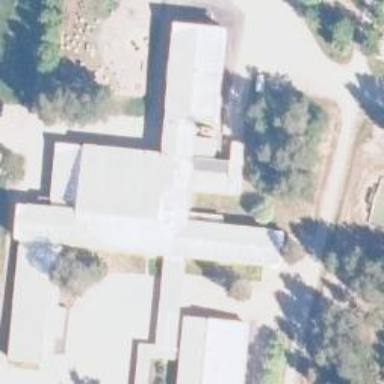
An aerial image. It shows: School building.